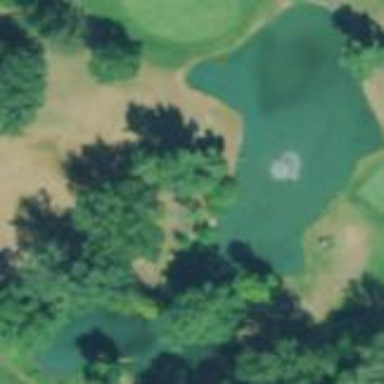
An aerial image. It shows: Water hazard on golf course. The hazard is natural water feature.